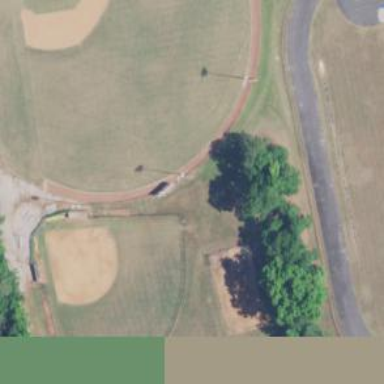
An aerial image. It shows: Softball pitch for leisure sports.